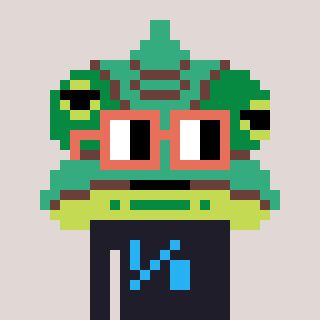
a pixel art character with square orange glasses, a chameleon-shaped head and a grayscale-colored body on a warm background